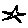
Label: star